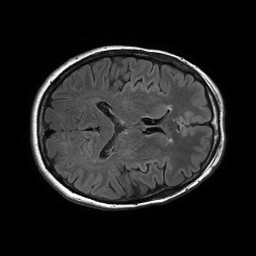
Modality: FLAIR
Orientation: axial
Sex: female
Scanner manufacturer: philips
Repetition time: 11 s
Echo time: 0.125 s